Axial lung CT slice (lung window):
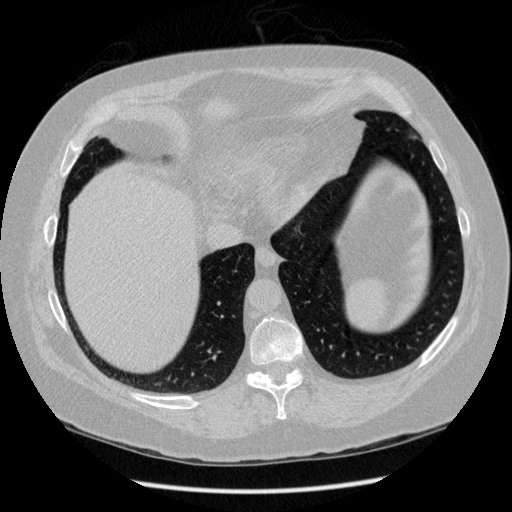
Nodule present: no